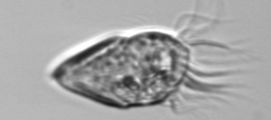
Label: Strombidium_morphotype1